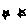
Label: star